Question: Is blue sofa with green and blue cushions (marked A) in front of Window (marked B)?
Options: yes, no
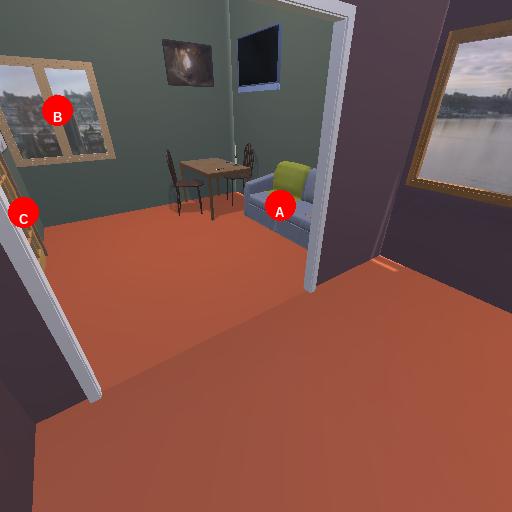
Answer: yes